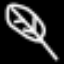
Label: leaf